Field crop: maize
Growth stage: 2
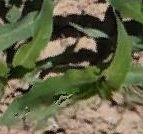
Species: maize